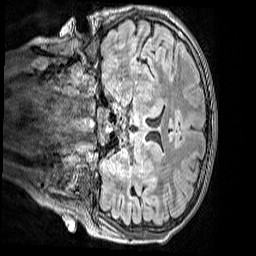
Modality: FLAIR
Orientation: coronal
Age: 11
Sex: male
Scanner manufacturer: siemens
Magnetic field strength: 3 T
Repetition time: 5 s
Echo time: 0.388 s